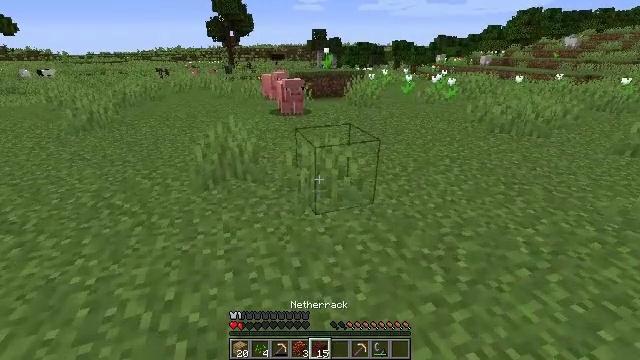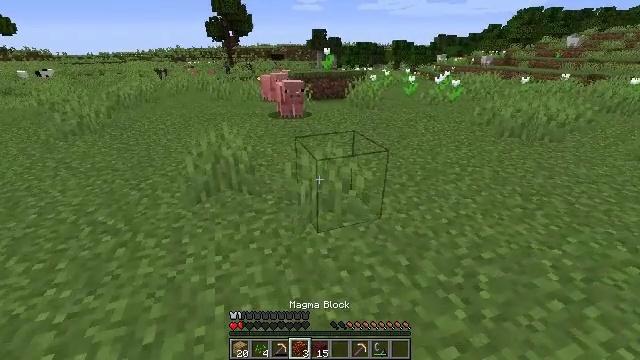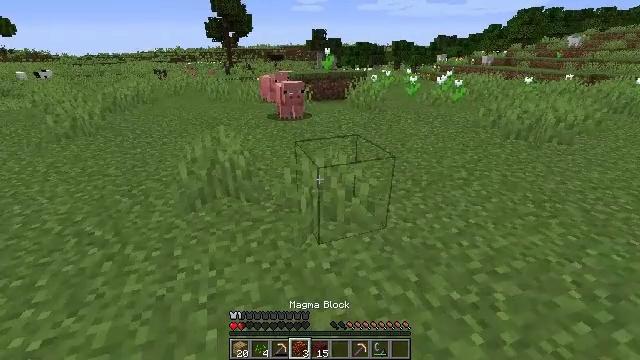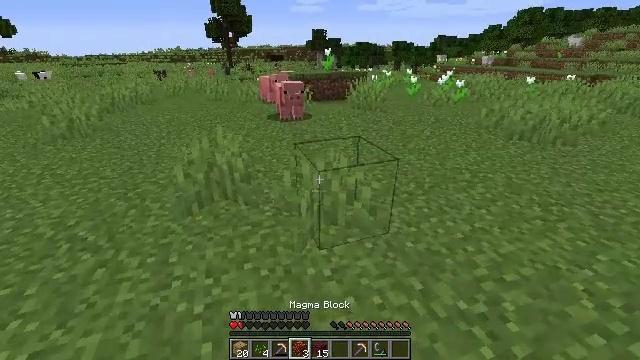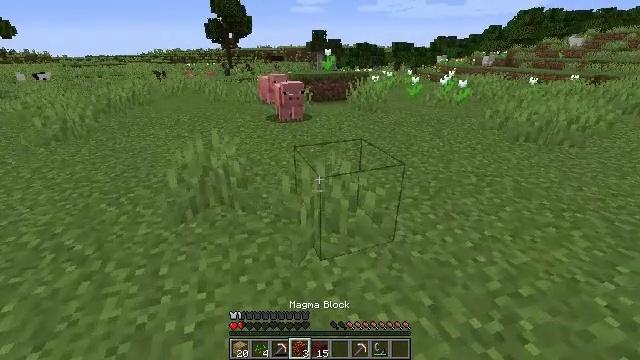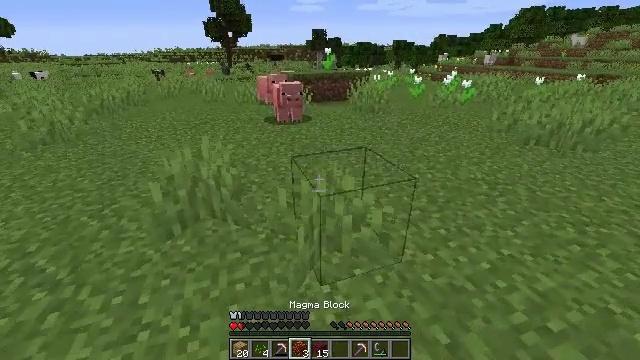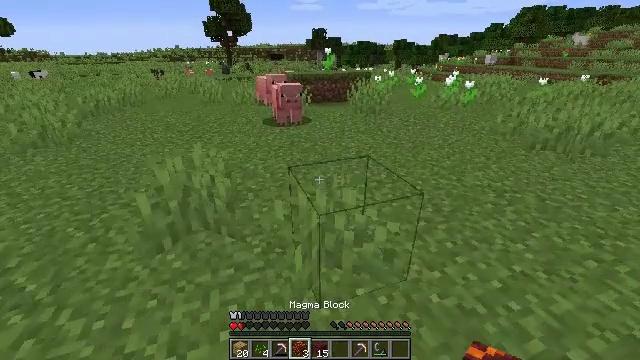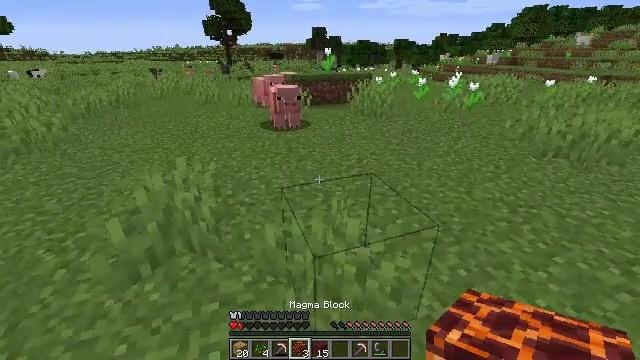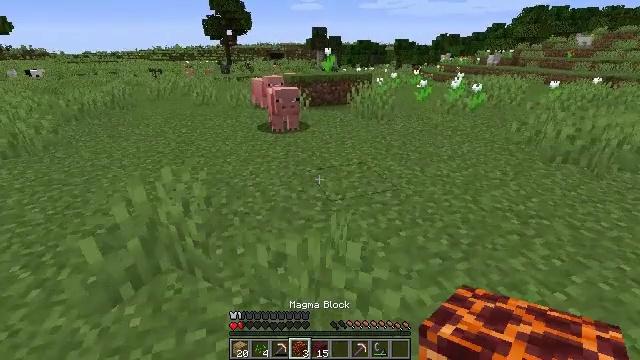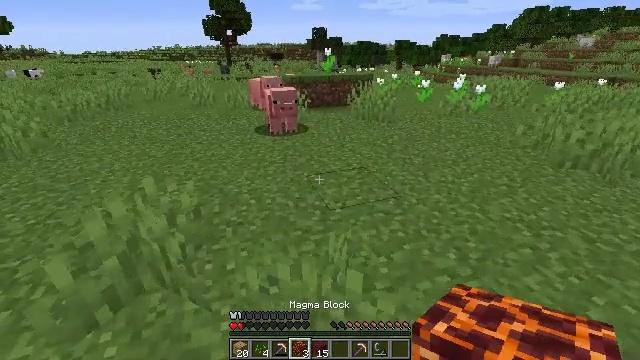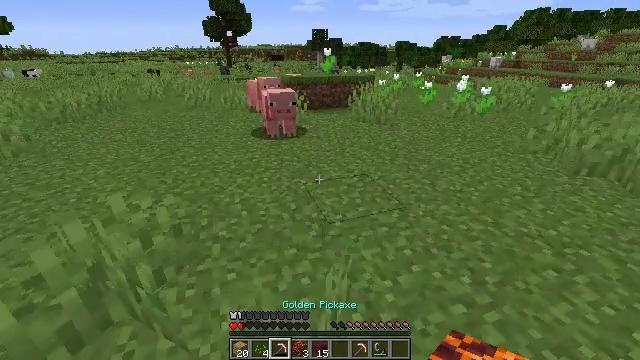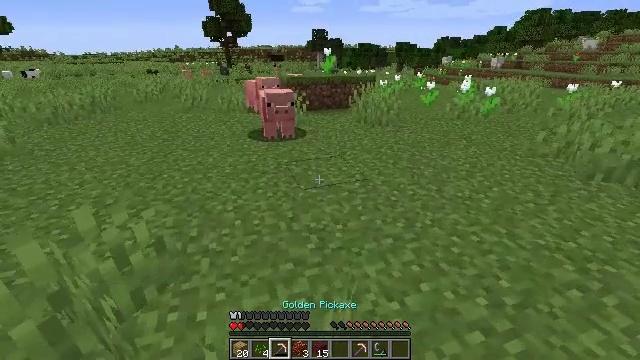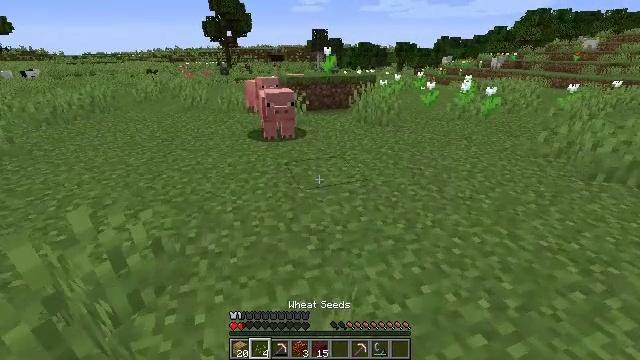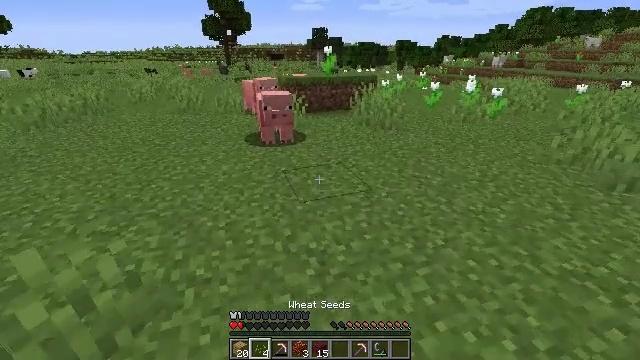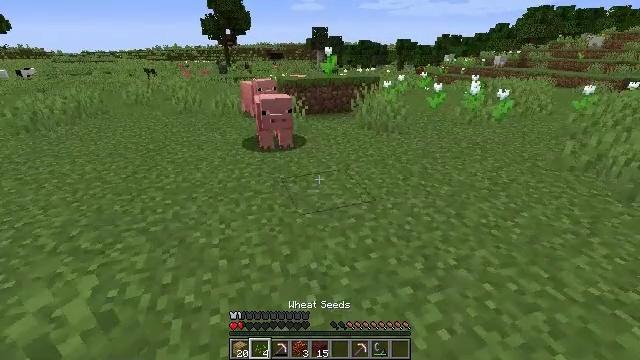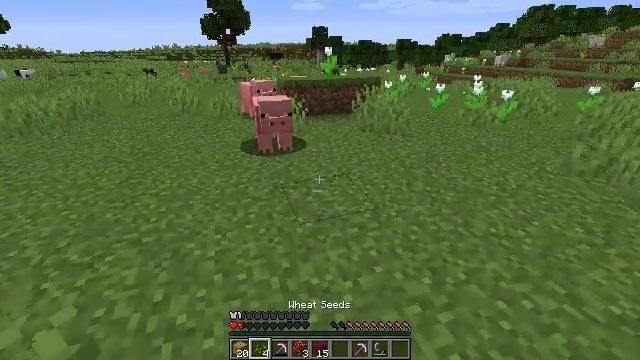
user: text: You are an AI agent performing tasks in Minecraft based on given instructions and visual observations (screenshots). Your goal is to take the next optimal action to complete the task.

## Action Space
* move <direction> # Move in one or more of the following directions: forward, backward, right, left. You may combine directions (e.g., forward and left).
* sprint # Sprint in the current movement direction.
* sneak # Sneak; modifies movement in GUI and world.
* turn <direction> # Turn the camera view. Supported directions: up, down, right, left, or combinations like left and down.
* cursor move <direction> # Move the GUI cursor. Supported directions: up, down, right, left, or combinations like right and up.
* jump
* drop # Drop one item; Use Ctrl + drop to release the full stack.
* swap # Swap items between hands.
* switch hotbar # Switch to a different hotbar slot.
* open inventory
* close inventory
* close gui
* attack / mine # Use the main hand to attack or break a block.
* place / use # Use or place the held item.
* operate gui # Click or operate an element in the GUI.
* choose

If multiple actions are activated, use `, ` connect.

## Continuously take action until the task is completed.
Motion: motion action
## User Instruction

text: Gather stone by using a pickaxe.
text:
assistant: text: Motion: move forward
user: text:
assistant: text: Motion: move forward
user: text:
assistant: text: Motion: move forward
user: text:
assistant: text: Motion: move forward
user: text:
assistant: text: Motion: move forward
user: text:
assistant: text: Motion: move forward
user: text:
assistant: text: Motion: move forward
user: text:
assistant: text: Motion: move forward
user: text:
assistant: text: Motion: move forward
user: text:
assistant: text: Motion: move forward
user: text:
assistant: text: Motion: move forward
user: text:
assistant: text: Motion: move forward
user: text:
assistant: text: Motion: move forward
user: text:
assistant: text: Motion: move forward
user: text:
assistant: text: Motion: move forward
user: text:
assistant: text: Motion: move forward
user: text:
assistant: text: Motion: move forward
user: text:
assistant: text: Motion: move forward
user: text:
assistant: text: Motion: move forward
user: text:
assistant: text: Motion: move forward
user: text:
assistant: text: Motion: move forward
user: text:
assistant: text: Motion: move forward
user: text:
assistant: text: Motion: move forward
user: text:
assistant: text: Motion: move forward
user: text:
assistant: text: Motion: move forward
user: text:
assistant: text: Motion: move forward
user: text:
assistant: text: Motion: move forward, turn left
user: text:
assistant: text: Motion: move forward, turn left and down
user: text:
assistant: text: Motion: move forward, turn left
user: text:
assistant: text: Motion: move forward, turn left